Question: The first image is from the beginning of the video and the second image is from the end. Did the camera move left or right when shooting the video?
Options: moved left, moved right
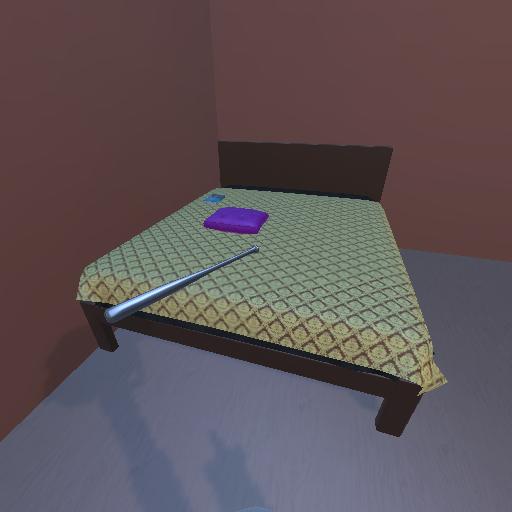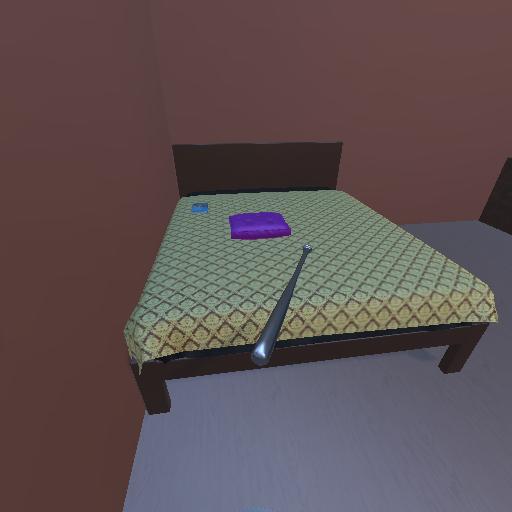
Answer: moved left